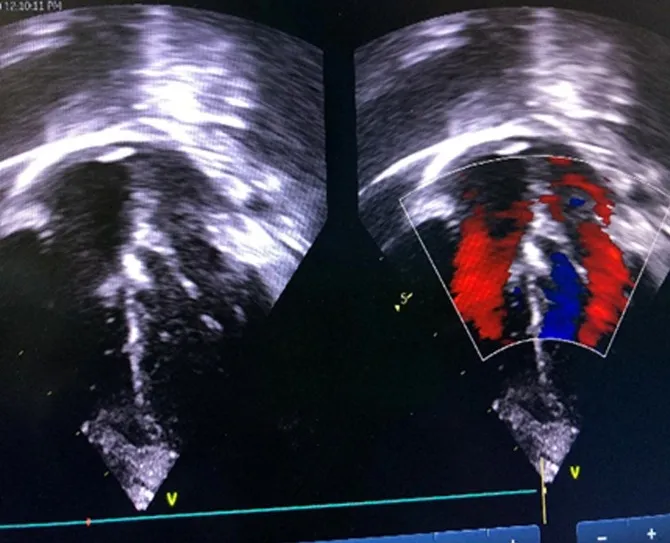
post-procedure echocardiogram.
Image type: radiology (ultrasound)